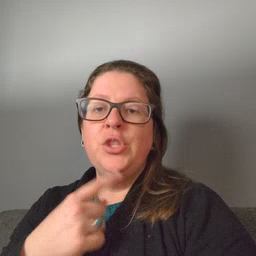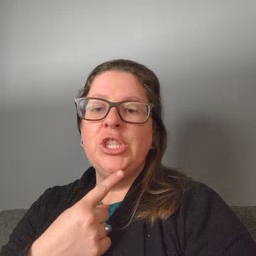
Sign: chin